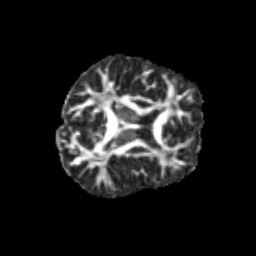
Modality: FA
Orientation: axial
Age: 11
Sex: male
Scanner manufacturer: siemens
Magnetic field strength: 3 T
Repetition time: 3.8 s
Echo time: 0.07 s